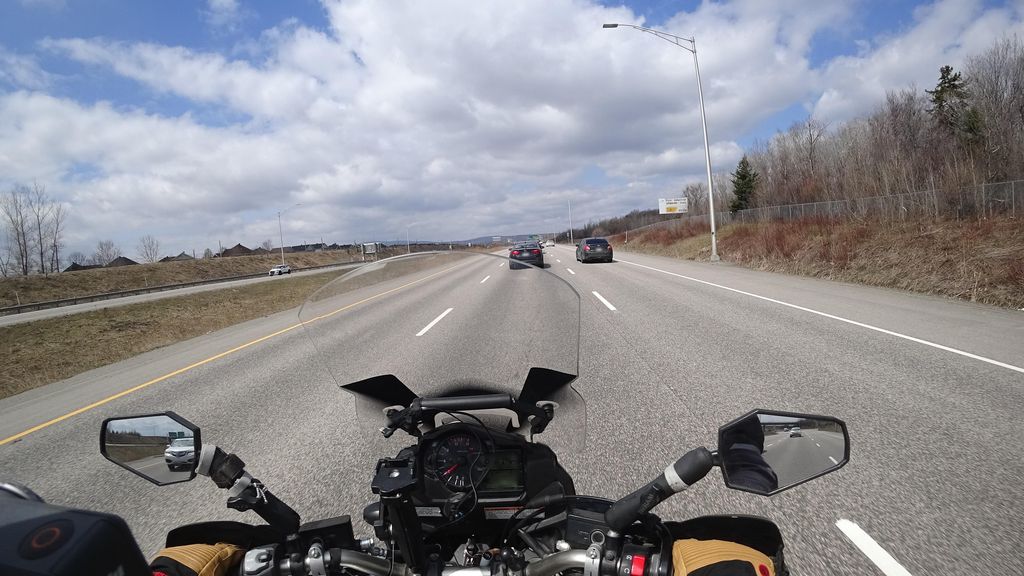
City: quebec_city